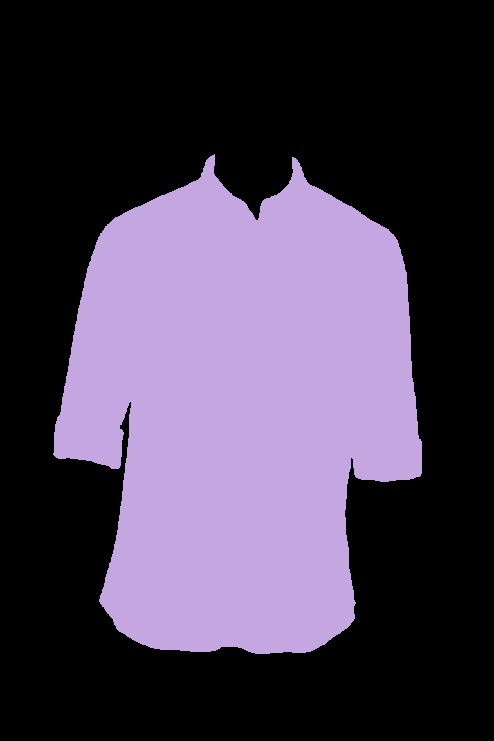
purple polo shirt